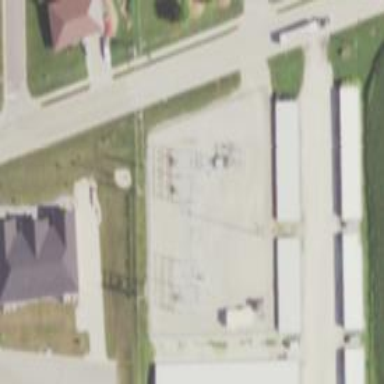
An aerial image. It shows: Distribution-level power substation.